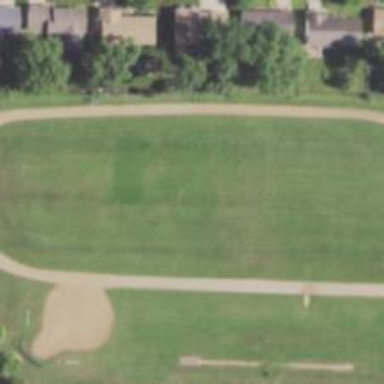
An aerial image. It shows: Track in leisure land.